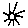
Label: sun